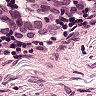
Metastatic tissue present: yes